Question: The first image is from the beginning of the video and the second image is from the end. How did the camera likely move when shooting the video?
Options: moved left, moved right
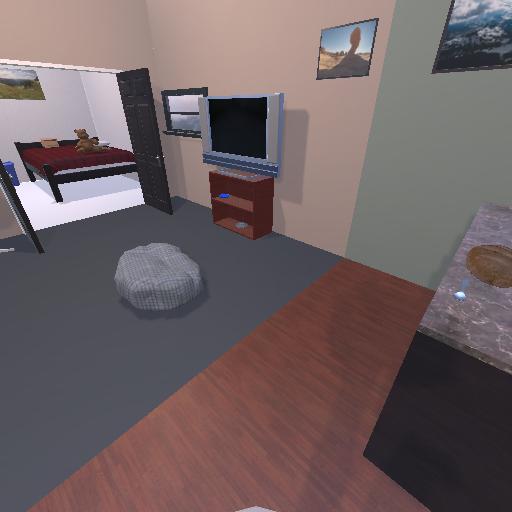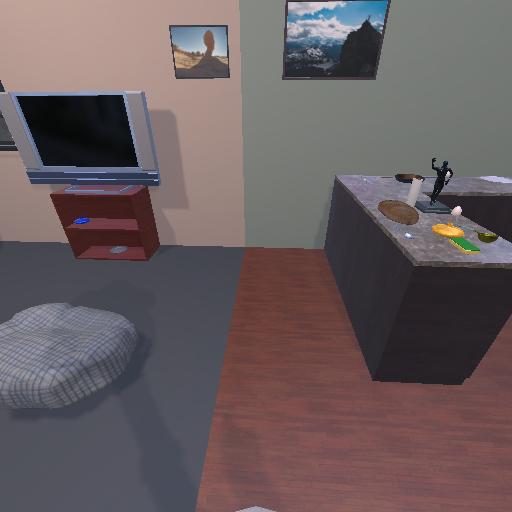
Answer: moved left